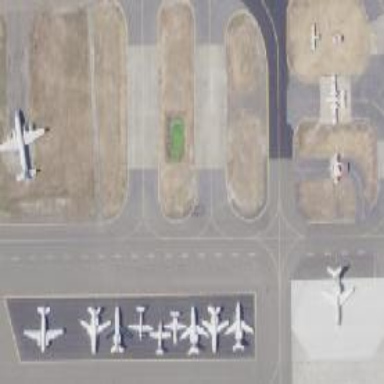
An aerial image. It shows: Image of taxiway at airport.